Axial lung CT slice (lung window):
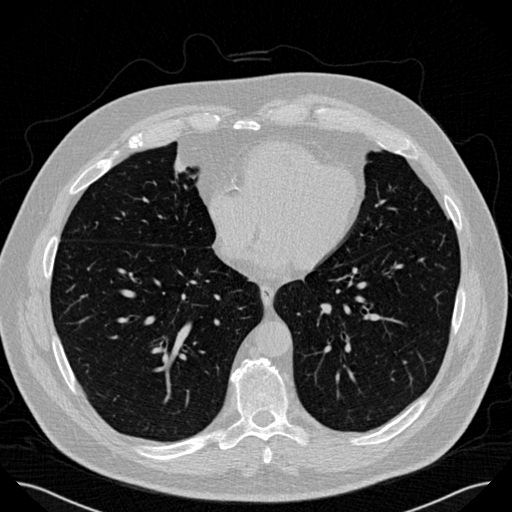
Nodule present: no